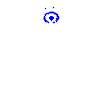
Particle: pion